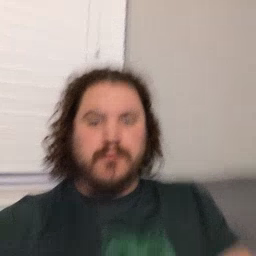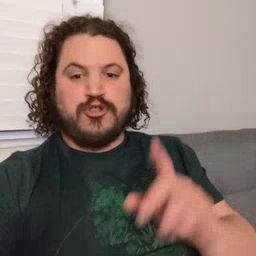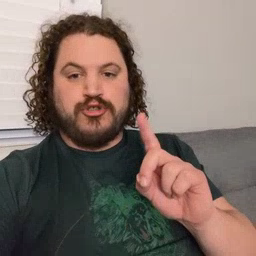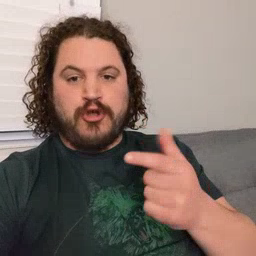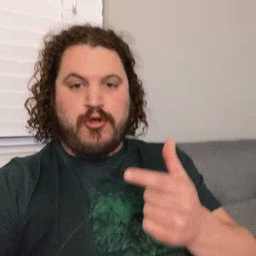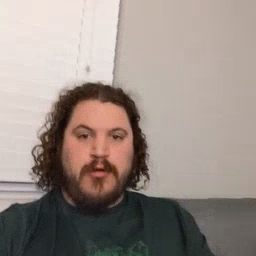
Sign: dog